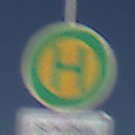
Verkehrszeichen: Haltestelle
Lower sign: ZeitangabenMitBeschraenkungAufWochentage5
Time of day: MorningAfternoon
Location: Outdoor (Nature)
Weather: PartlyCloudy
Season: NotSpecified
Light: Natural